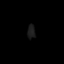
Tissue: lung
Cell type: Fibroblasts
Senescence score: 0.6285
Nuclear area (px): 107
Mean DAPI intensity: 27.084